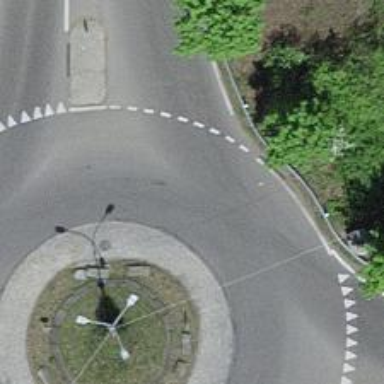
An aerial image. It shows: Asphalt road that is secondary route leading to roundabout.